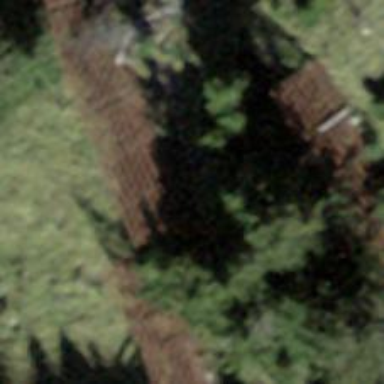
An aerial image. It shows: Snow bridge avalanche protection made of fence.